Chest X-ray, PA view. Patient: 53 years old, sex F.
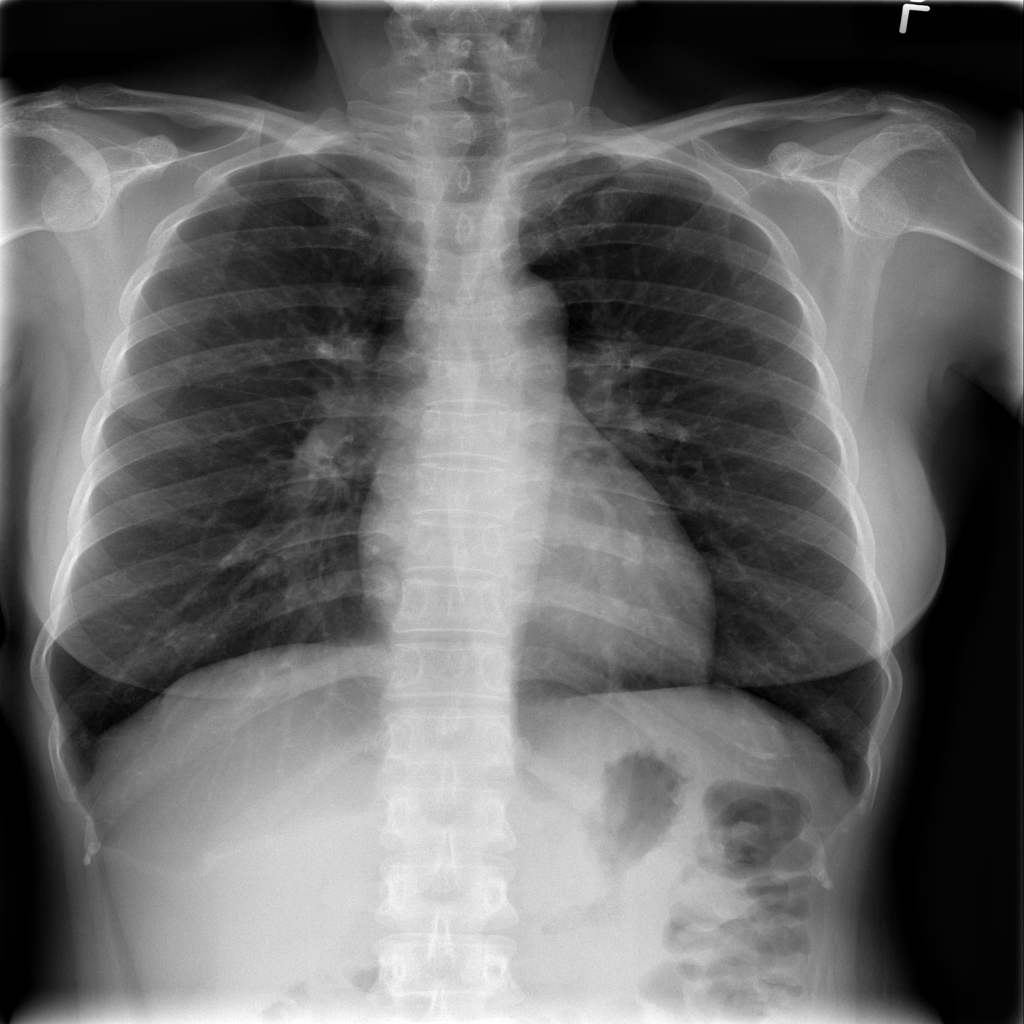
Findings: No Finding